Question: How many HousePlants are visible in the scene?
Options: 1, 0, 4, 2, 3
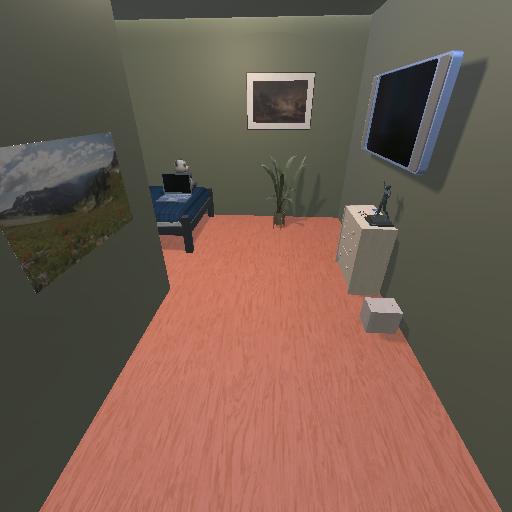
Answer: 1